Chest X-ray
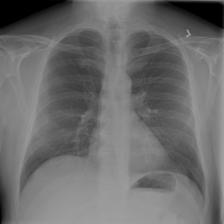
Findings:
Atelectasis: negative
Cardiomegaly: negative
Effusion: negative
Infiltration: negative
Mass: negative
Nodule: negative
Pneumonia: negative
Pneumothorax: negative
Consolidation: negative
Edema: negative
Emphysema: negative
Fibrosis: negative
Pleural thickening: negative
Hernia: negative